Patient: sex F, age 36
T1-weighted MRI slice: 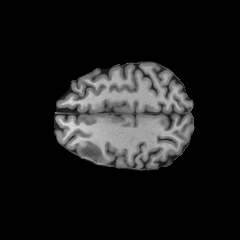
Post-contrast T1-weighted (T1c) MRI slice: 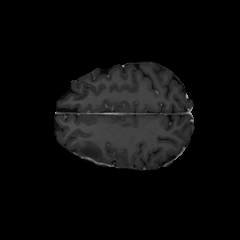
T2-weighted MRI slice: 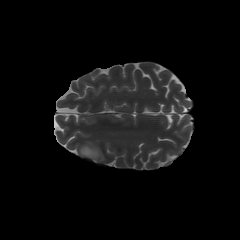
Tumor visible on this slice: yes
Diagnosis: Astrocytoma, IDH-mutant
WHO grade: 2